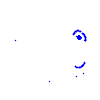
Particle: pion